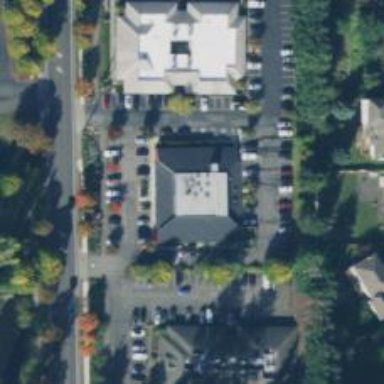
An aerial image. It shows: Healthcare clinic is depicted in the image.